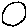
Label: circle